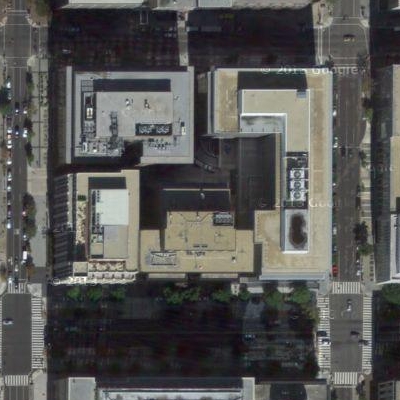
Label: cIndustry